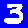
Digit: 3